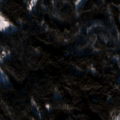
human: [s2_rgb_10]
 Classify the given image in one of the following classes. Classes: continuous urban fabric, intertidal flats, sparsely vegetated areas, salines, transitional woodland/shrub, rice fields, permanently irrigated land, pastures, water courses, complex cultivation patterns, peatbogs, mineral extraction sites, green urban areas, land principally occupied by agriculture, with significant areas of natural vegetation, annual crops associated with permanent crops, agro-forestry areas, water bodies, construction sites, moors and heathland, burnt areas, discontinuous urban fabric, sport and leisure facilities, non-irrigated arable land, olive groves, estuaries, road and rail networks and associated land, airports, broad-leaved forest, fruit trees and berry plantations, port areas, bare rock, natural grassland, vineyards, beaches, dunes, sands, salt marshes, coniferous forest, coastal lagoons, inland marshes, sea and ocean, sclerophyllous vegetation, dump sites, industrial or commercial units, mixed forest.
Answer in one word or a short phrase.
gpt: coniferous forest, mixed forest, transitional woodland/shrub